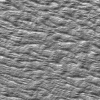
Atmospheric dust classification: not_dusty